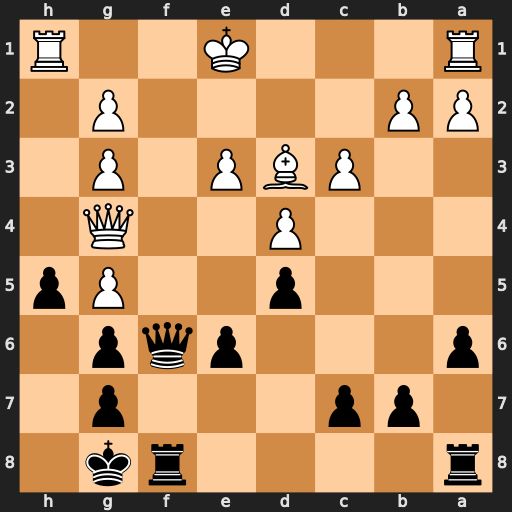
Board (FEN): r4rk1/1pp3p1/p3pqp1/3p2Pp/3P2Q1/2PBP1P1/PP4P1/R3K2R
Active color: b
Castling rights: KQ
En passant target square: -
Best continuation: Qf2+ Kd1 hxg4